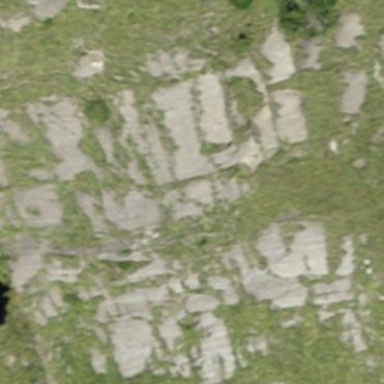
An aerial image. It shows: Landscape dominated by bare rock.